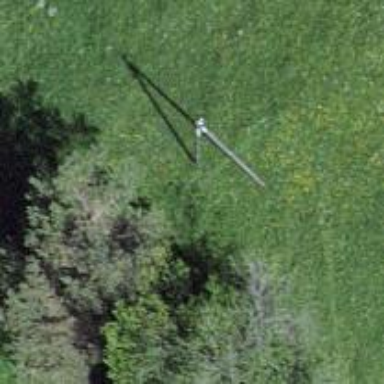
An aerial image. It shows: Power pole.